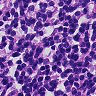
Metastatic tissue present: no